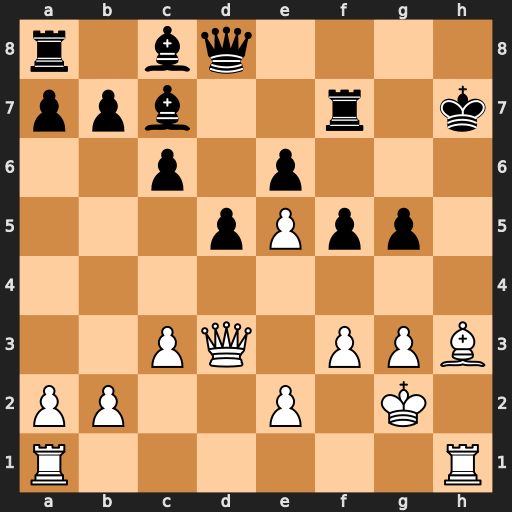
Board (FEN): r1bq4/ppb2r1k/2p1p3/3pPpp1/8/2PQ1PPB/PP2P1K1/R6R
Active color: w
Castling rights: -
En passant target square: -
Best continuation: Bxf5+ Kg7 Bg6